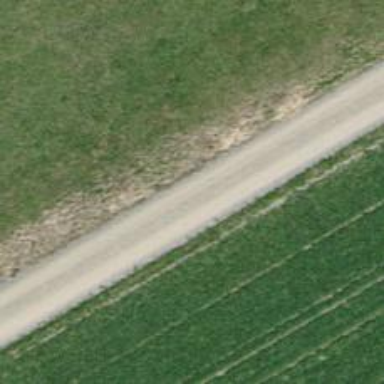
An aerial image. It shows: Track with compacted grade2 surface.